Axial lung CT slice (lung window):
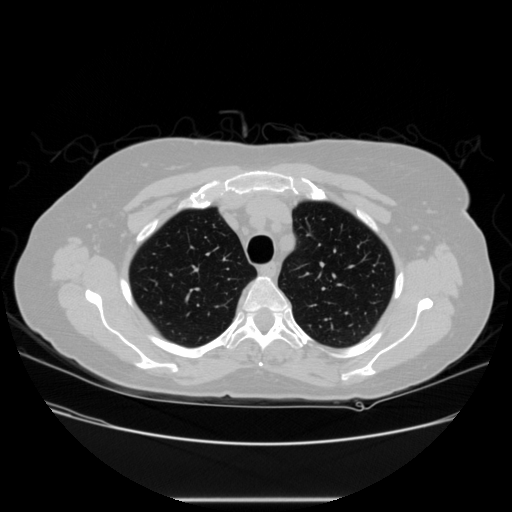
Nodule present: no